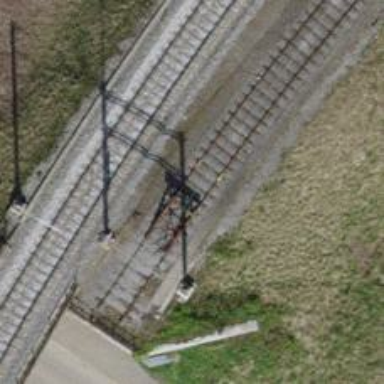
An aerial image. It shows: Railway buffer stop.